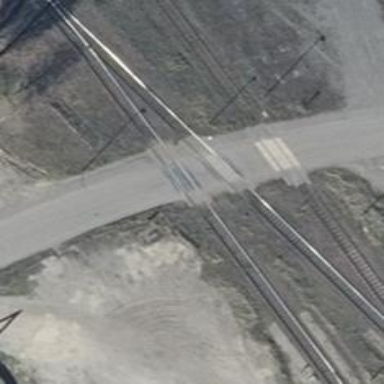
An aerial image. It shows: Level crossing along the railway.